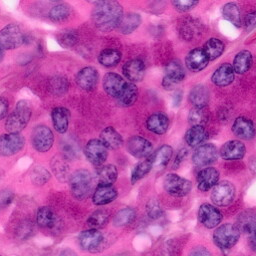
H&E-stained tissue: Pancreatic